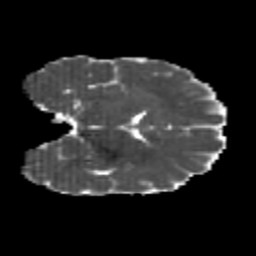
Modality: MD
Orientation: coronal
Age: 20
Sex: male
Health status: healthy
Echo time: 0.074 s